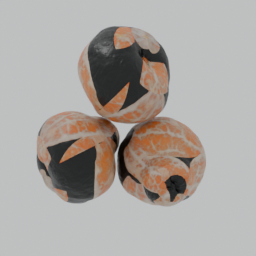
Label: nature